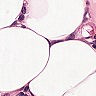
Metastatic tissue present: no